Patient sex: M
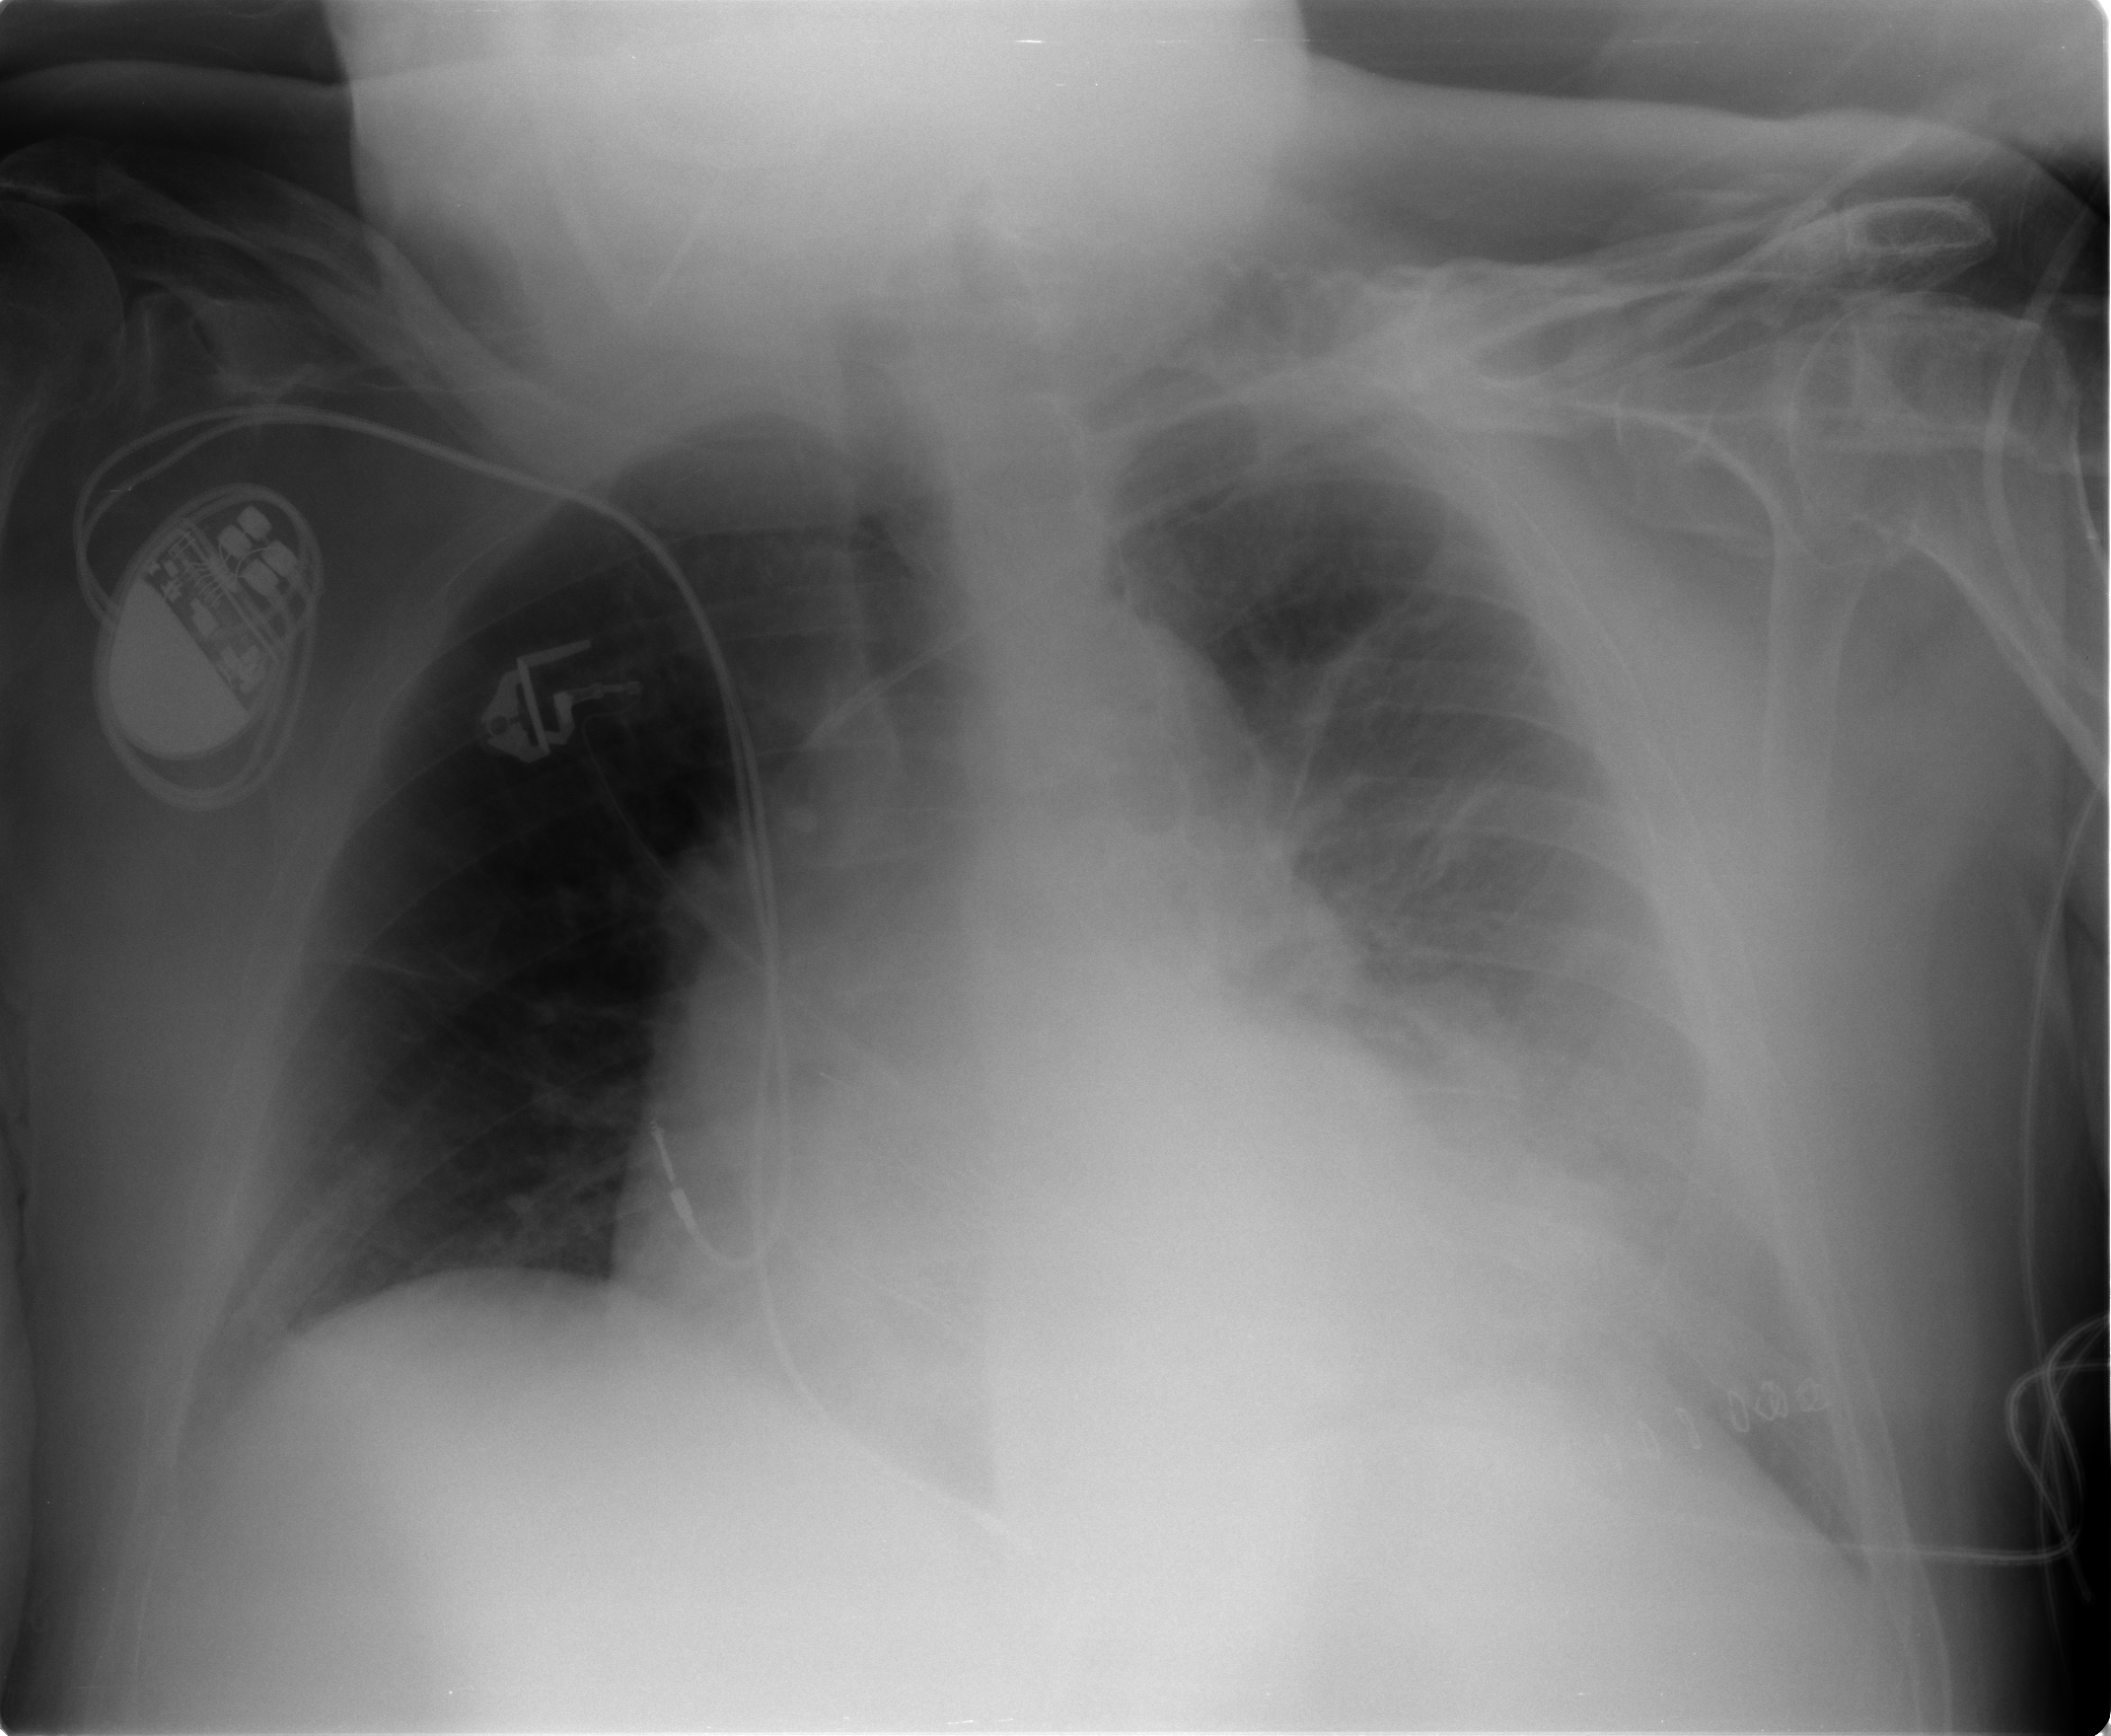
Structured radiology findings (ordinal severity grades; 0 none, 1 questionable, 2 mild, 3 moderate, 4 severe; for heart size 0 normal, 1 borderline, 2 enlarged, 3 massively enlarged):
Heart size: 2
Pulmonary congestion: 1
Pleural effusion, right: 0
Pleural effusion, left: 1
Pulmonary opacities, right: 0
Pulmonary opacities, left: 1
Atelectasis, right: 0
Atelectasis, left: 2